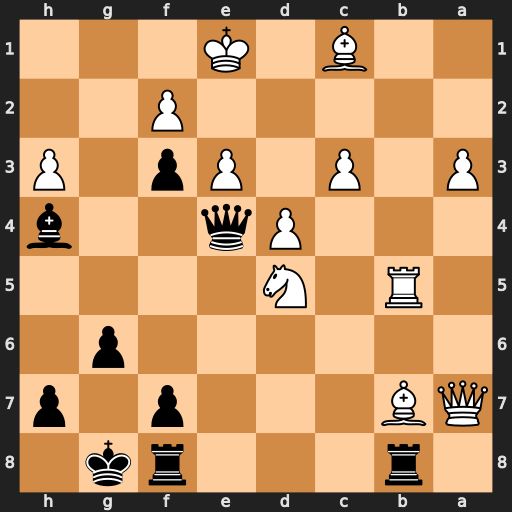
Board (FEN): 1r3rk1/QB3p1p/6p1/1R1N4/3Pq2b/P1P1Pp1P/5P2/2B1K3
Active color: b
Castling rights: -
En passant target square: -
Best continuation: Qc2 Bd2 Qd3 Nf4 Qxb5